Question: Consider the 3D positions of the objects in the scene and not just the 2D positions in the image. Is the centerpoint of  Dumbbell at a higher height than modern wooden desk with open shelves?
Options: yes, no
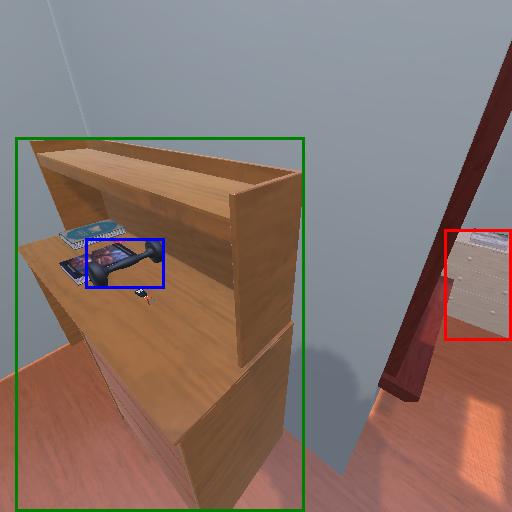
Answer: yes